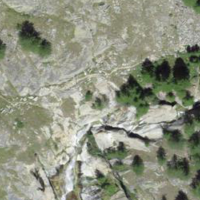
EUNIS habitat code: 31
Species observed at this site:
Ptyonoprogne rupestris